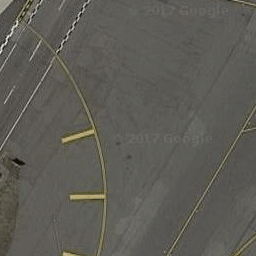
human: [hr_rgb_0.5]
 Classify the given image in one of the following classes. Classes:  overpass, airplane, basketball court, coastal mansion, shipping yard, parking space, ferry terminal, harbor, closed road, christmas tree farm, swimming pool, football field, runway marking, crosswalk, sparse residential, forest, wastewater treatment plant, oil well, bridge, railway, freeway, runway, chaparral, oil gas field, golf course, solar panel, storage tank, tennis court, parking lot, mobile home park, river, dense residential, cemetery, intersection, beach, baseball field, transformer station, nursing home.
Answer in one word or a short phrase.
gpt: runway marking